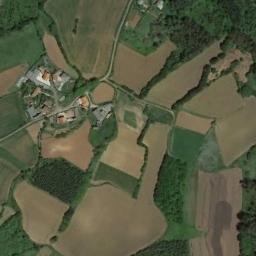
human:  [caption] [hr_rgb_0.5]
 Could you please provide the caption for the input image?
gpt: The rectangular farmland is next to some houses and trees .

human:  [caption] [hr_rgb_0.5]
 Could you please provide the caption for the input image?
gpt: Some khaki rectangular farmlands of different sizes and forests are on the ground and a residential area is surrounded by these farmlands .

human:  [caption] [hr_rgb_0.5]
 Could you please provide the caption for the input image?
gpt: There are lots of buildings in rectangular farmlands .

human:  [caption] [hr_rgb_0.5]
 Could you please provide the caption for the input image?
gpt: Many pieces of rectangular farmland of varying sizes mixed with dark green, light green and brown .

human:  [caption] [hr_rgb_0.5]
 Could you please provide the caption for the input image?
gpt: There are some yellow rectangular farmlands and green ones .